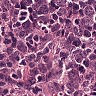
Metastatic tissue present: no